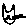
Label: cat